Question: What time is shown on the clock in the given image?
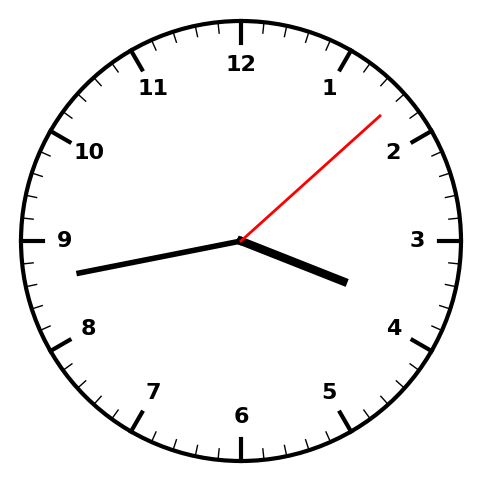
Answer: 03:43:08